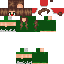
A female human skin with medium skin, wearing brown long hair dressed in a green tshirt and brown pants, featuring a closed mouth.